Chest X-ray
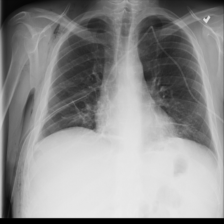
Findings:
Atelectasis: positive
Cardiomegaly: negative
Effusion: negative
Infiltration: negative
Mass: negative
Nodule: negative
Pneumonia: negative
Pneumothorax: negative
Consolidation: negative
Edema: negative
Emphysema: positive
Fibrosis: negative
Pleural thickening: negative
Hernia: negative